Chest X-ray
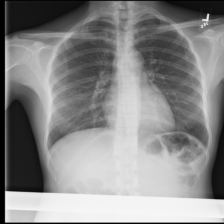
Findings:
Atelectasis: negative
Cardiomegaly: negative
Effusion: negative
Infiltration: negative
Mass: negative
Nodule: negative
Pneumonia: negative
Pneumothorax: negative
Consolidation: negative
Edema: negative
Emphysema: negative
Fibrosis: negative
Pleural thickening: negative
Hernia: negative